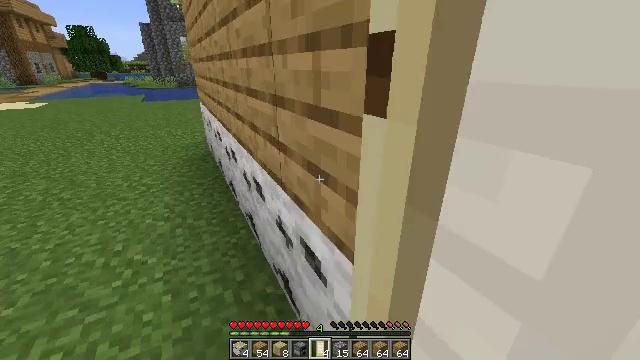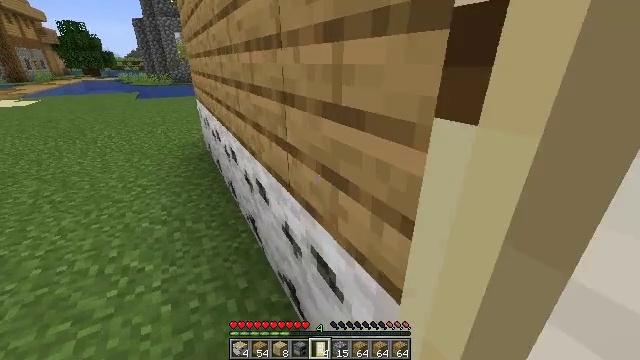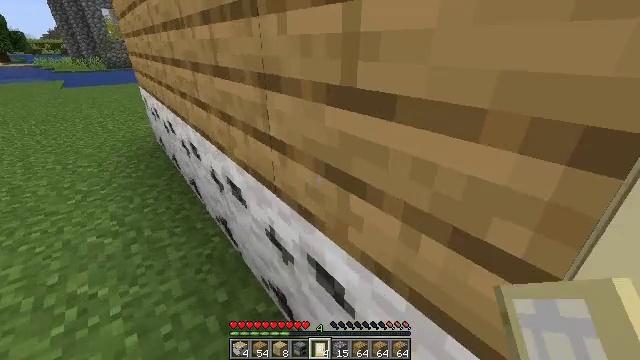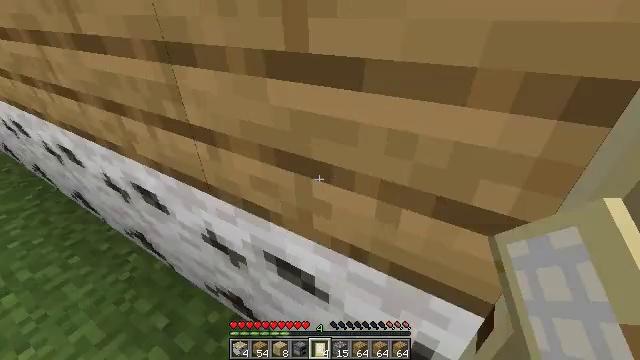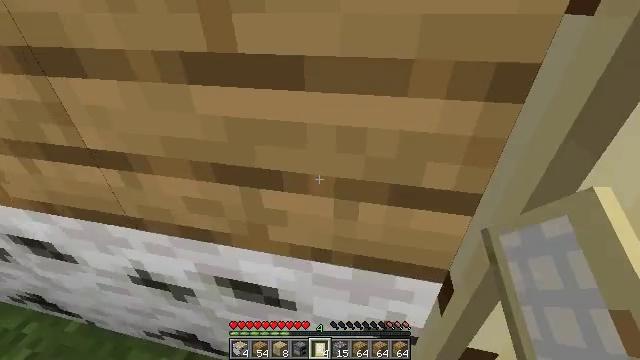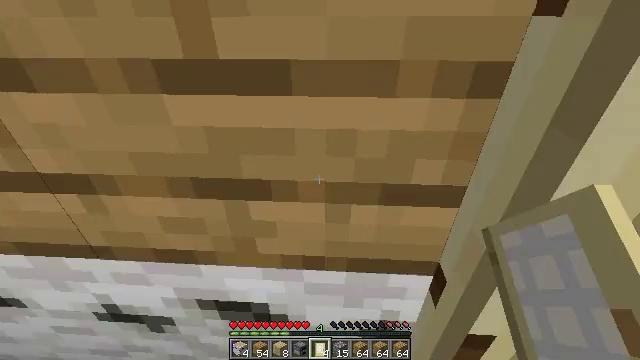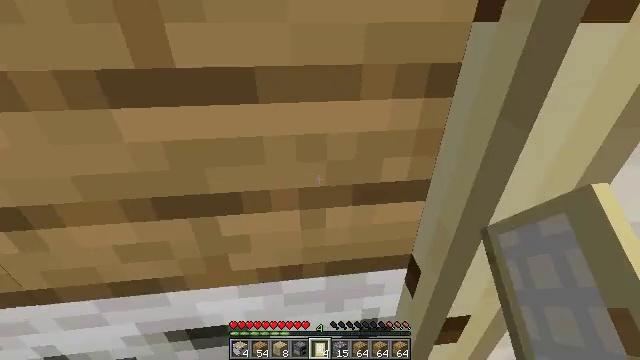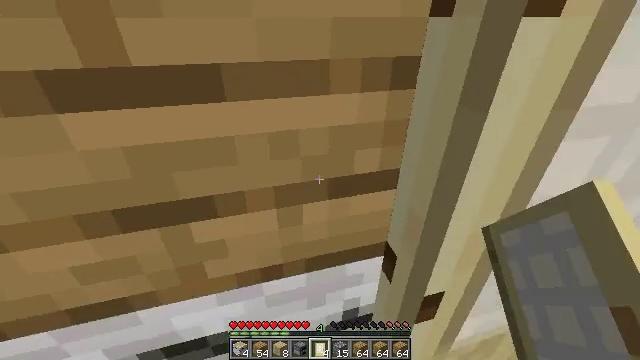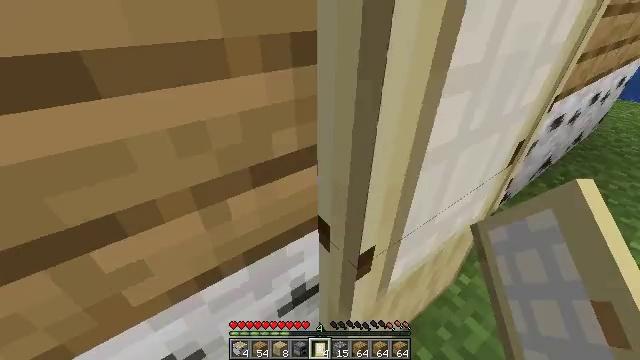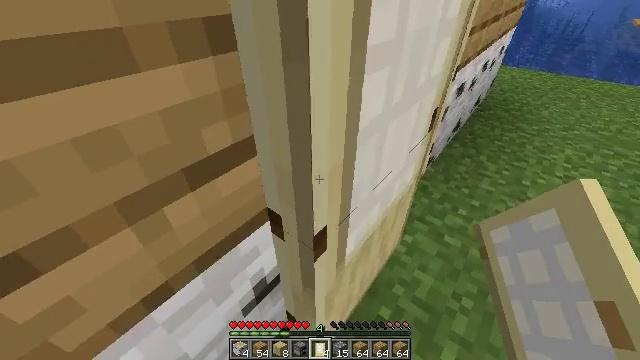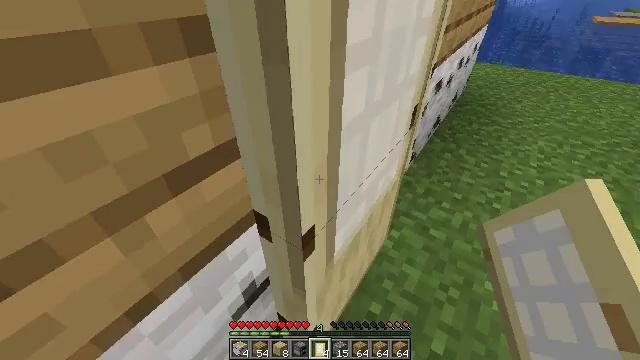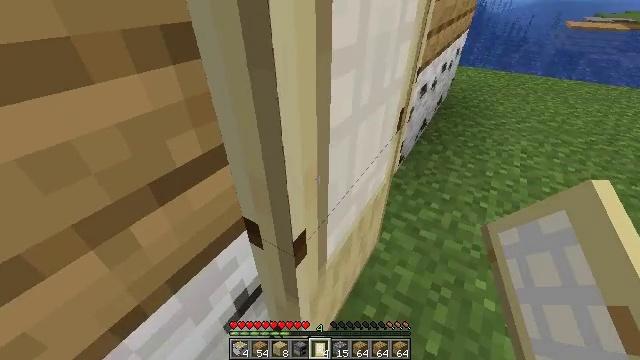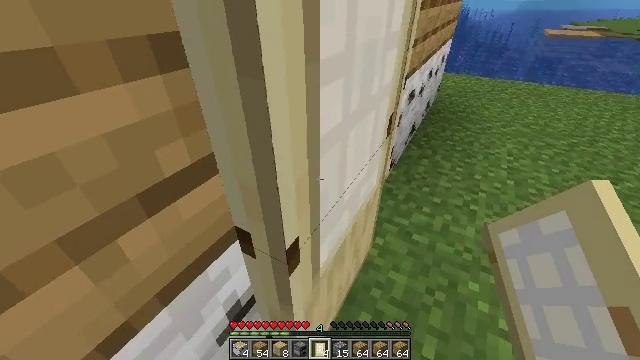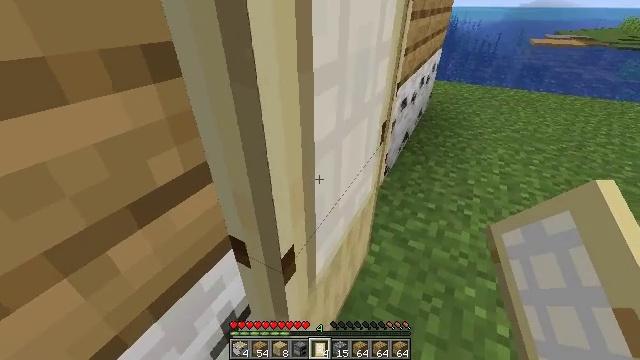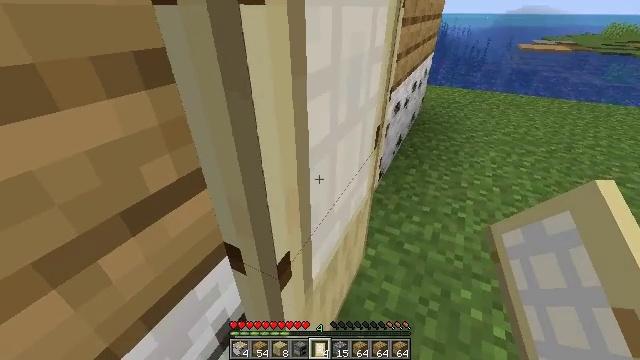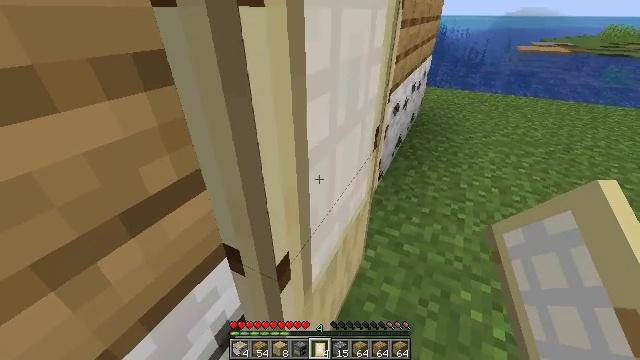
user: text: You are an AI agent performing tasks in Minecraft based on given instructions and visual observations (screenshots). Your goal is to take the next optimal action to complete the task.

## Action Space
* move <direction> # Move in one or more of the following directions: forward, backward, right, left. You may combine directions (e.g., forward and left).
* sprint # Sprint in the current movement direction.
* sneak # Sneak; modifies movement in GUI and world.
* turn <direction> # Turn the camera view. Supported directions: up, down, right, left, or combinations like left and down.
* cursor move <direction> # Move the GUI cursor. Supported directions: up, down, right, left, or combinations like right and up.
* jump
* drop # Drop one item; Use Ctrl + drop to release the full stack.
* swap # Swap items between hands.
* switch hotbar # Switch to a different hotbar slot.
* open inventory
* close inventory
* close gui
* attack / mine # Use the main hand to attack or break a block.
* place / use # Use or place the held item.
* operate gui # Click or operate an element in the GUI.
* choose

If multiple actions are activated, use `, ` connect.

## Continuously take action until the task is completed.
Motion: motion action
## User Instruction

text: Gather the birch door for reuse.
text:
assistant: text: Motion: move forward
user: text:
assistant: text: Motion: move forward, turn right and down
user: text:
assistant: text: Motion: move forward, turn right and down
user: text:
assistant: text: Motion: turn right
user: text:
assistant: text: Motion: turn right and up
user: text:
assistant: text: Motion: turn right and up
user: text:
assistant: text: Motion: turn right
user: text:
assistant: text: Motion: turn right and down
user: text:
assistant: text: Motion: turn right and down
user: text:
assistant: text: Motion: turn right
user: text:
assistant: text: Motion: turn right and up
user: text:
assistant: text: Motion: turn right and up
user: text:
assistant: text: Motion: turn right and up
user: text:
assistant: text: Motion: turn right and up
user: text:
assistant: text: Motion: no_op
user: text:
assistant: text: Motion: no_op
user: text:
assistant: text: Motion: turn left
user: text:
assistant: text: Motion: turn left
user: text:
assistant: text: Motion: turn left
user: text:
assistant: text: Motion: no_op
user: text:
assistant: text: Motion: no_op
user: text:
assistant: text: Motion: no_op
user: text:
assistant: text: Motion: no_op
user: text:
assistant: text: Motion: no_op
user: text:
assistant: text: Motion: no_op
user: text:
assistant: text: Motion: no_op
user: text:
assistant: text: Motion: no_op
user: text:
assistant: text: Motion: no_op
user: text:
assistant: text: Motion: no_op
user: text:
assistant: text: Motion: no_op